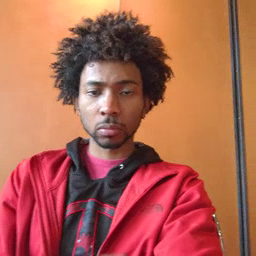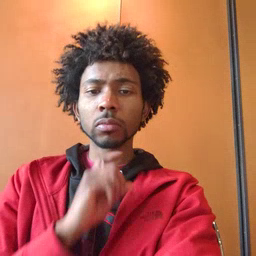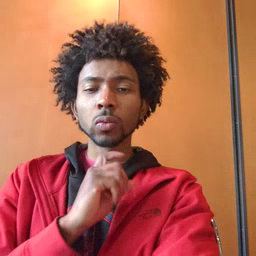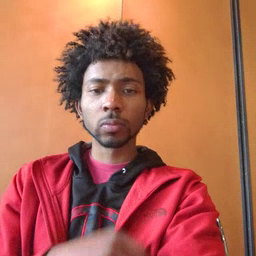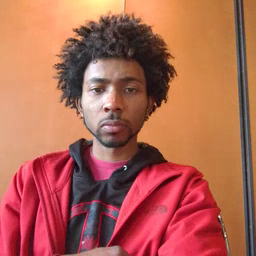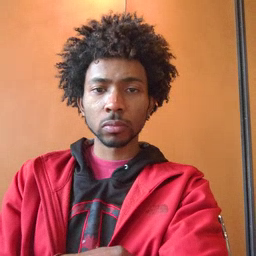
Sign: garbage